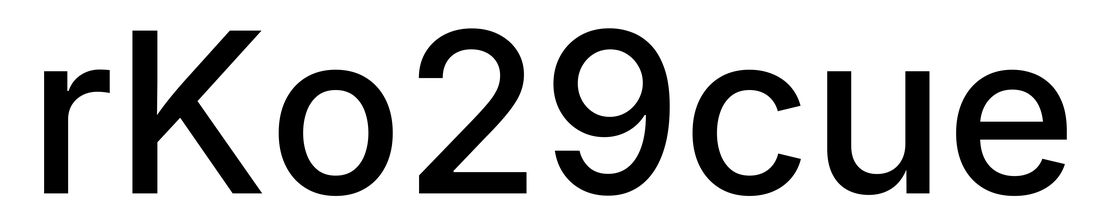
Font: Inter_Medium